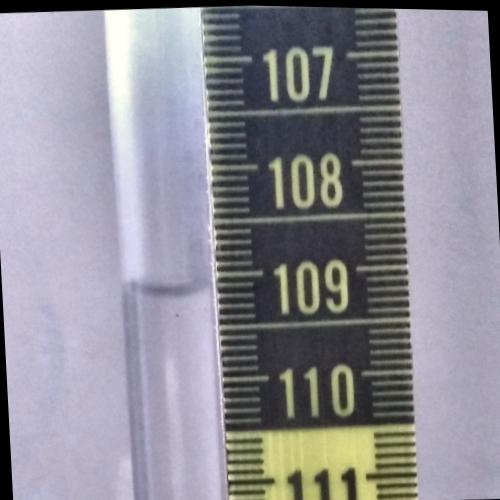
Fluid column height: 109.1 cm